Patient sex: M
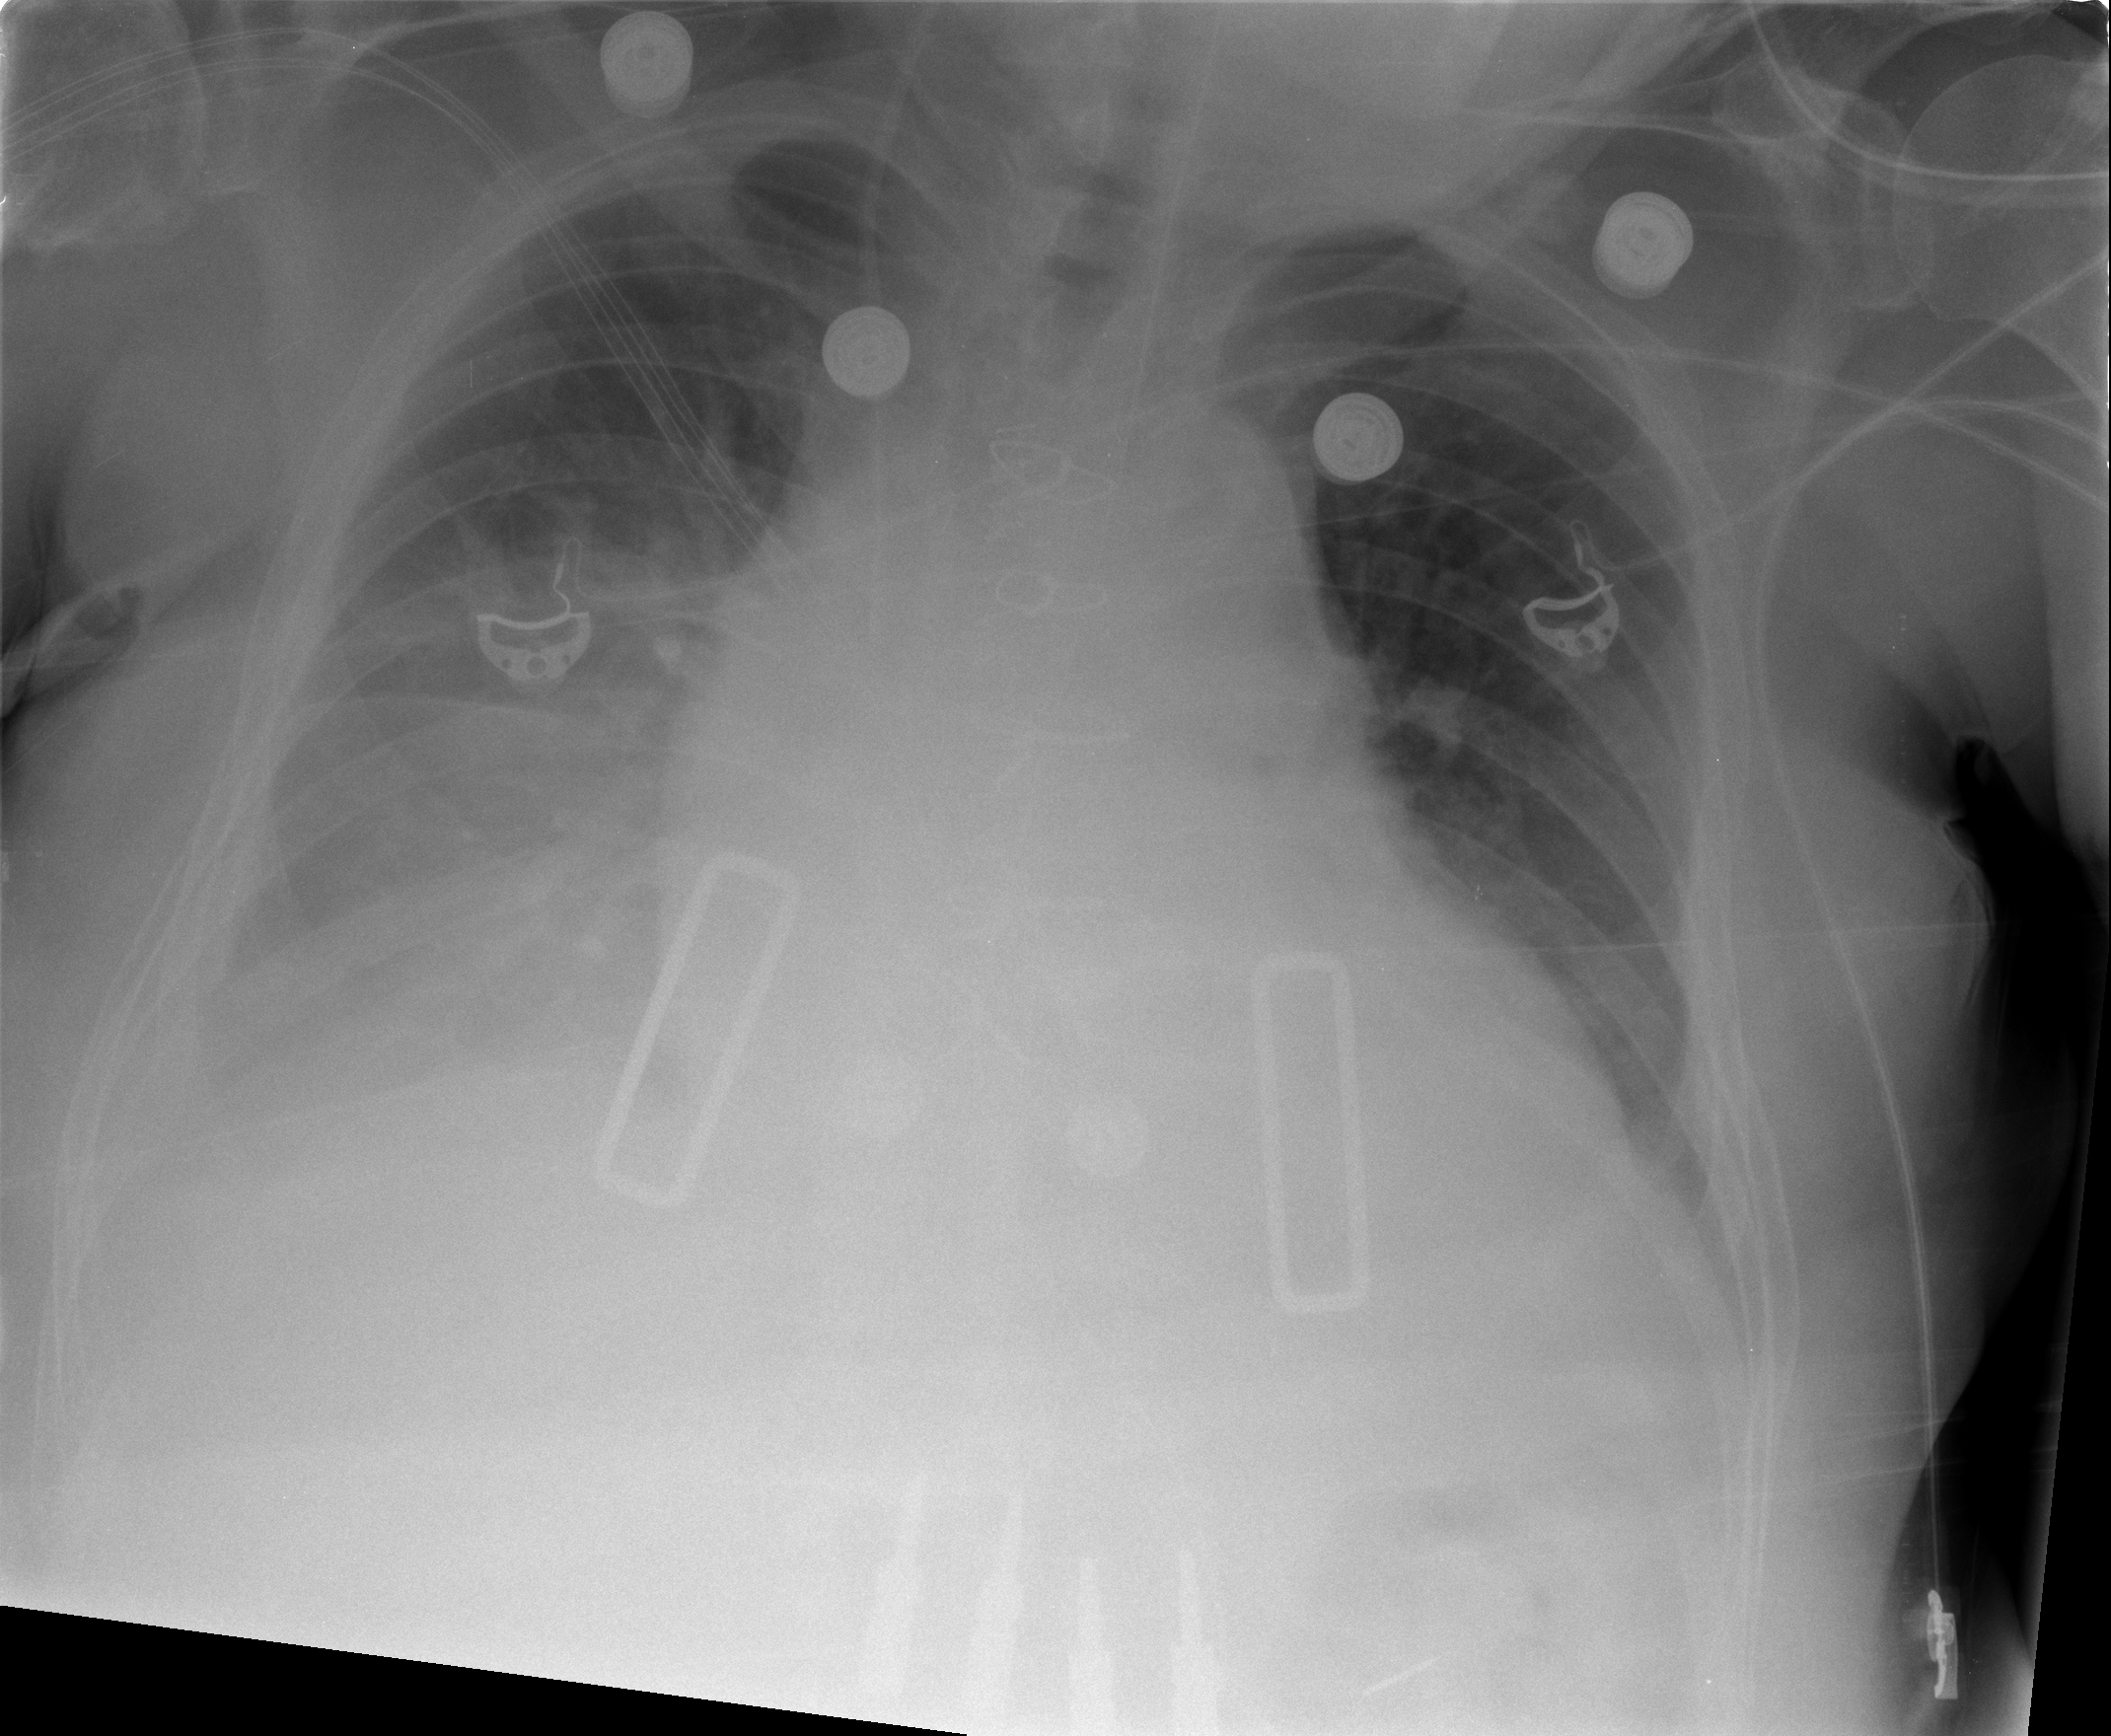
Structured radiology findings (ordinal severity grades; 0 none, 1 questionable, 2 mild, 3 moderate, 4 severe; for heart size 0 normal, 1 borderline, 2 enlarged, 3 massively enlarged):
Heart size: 2
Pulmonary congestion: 2
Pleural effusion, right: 3
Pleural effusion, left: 1
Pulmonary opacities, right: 0
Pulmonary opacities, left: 0
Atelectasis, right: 2
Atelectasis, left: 2